Aerial crown-view tile of a tropical tree (Barro Colorado Island, Panama), acquired 20240716:
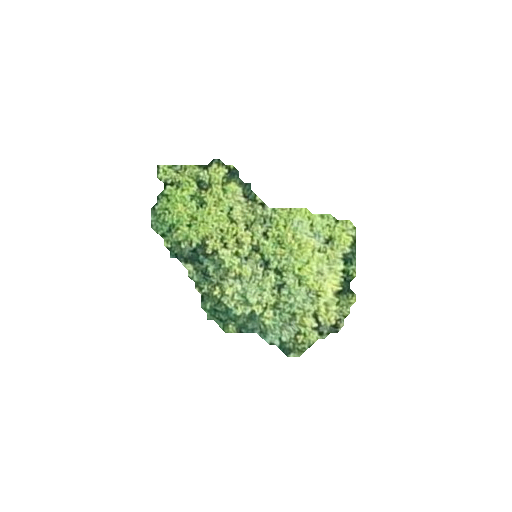
Species: Protium stevensonii
GBIF accepted scientific name: Tetragastris panamensis
Crown area: 39.428 m²